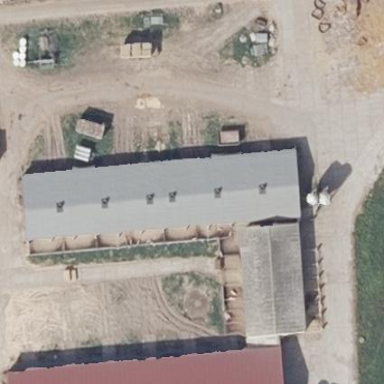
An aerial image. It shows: Gabled grey roof on farm auxiliary building. The roof is oriented along the length of the structure.